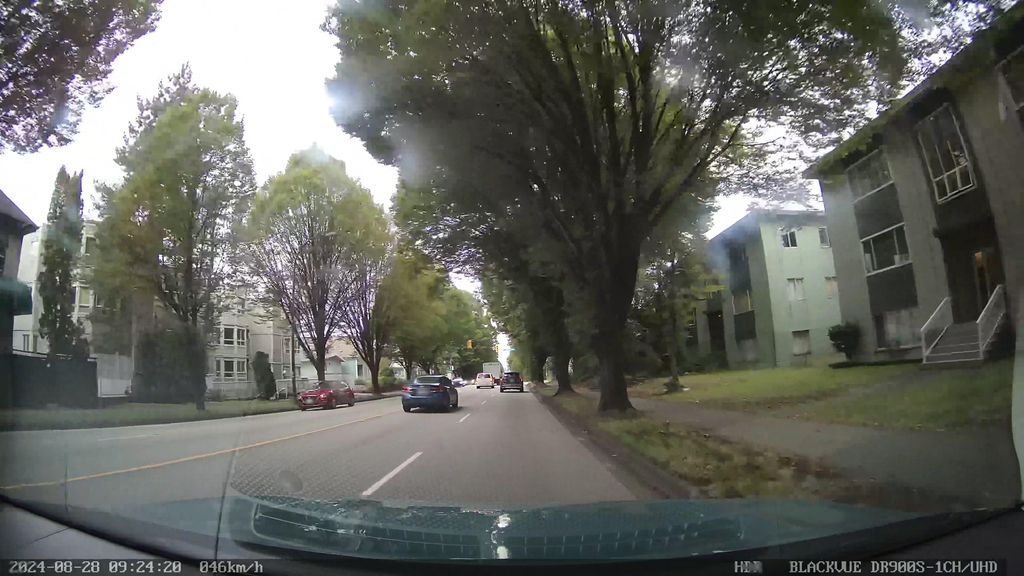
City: vancouver